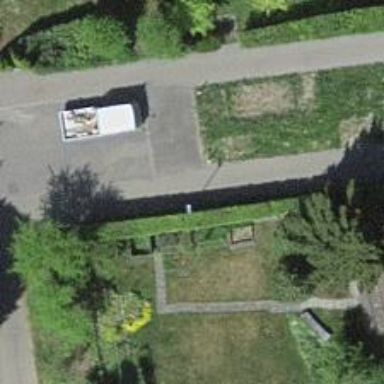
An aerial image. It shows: Footway made of paving stones.